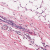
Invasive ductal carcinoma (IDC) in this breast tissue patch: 0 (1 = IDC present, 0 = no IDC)